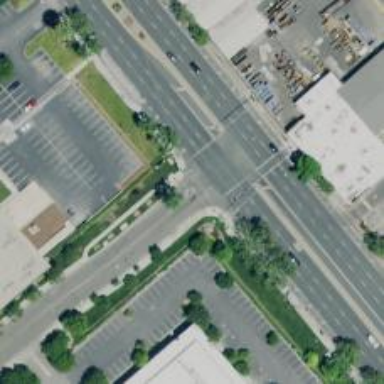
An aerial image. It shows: Solid stop line on the road marking.